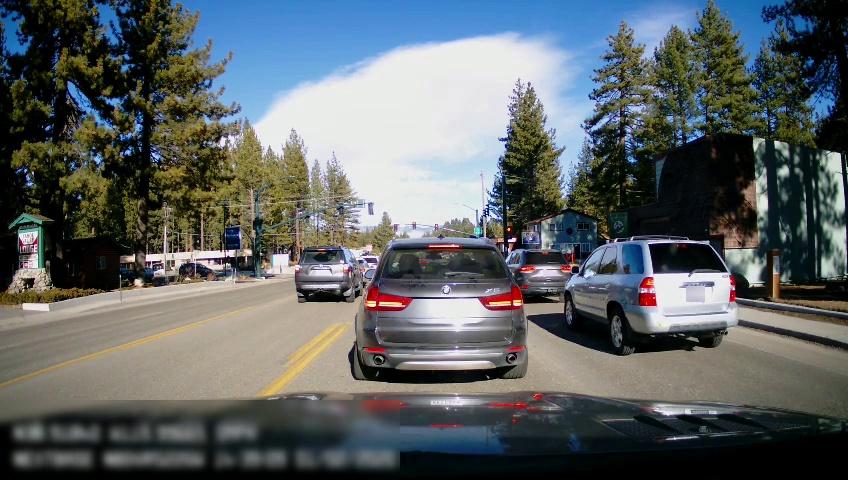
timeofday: Day
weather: Sunny
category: Drivable Space
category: Vehicles | SUV
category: Vehicles | Car
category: Vehicles | SUV
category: Vehicles | SUV
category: Vehicles | SUV
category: Vehicles | SUV
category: Vehicles | SUV
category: Vehicles | SUV
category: Vehicles | Car
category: Lanes | Opposite Lane
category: Lanes | Current Lane
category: Traffic | Lights
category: Traffic | Signs
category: Traffic | Lights
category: Traffic | Lights
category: Traffic | Lights